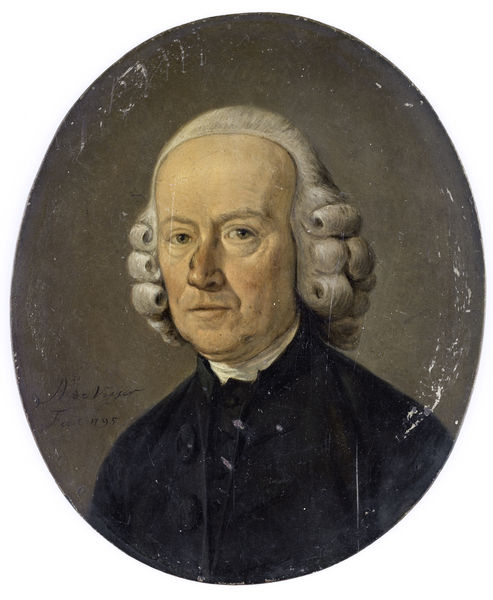
Titel: Portret van een man
Künstler: Adrianus de Visser
Standort: Amsterdam
Institution: Rijksmuseum
Schlagwörter: gemälde, mann, weiß, braun, frisur, grau, hintergrund, licht, mund, nase, schwarz, blick, malerei, jacke, richter, augen, barock, falten, gesicht, kragen, portrait, porträt, signatur, öl, stamm, gewand, haare, mantel, frontal, haarpracht, knopf, locken, potrait, oval, perücke, schrift, inschrift, glatze, halstuch, robe, knöpfe, jahreszahl, weste, medaillon, leinwand, stehkragen, weiße haare, leberfleck, schwarze kleidung